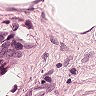
Metastatic tissue present: yes